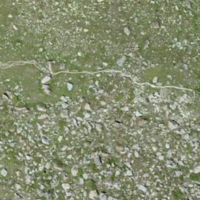
EUNIS habitat code: 31
Species observed at this site:
Arnica montana
Sempervivum montanum